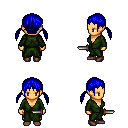
a pixel art fantasy rpg character, female body template, human, tanned skin, green robe, gold greaves, blue twin-tailed hairstyle, maroon shoes, dagger, four views (front, back, left, right), 2x2 character sprite sheet, small pixel art, hard edges, no anti-aliasing